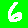
Digit: 6